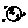
Label: moon